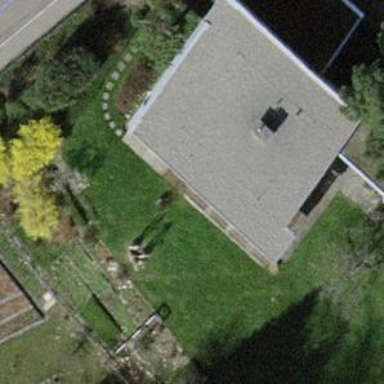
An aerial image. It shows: Close-up view of roof of building.